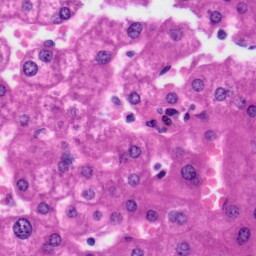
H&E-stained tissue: Liver